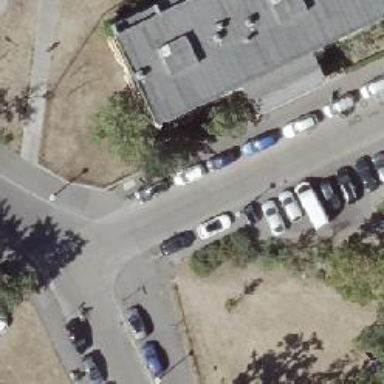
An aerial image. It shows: Street lamp with parking obstacle.